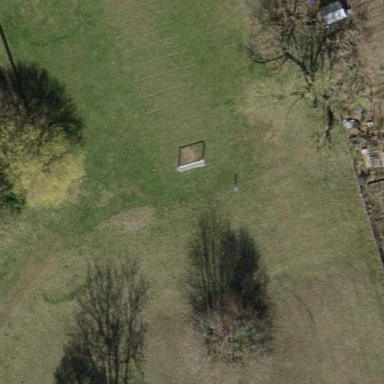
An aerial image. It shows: Playground situated in meadow.